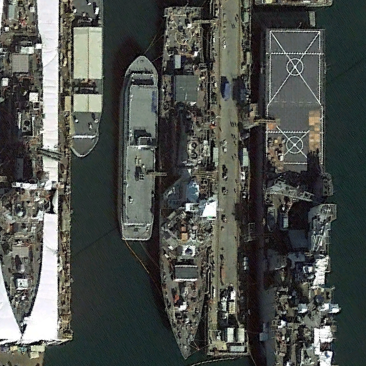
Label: destroyer